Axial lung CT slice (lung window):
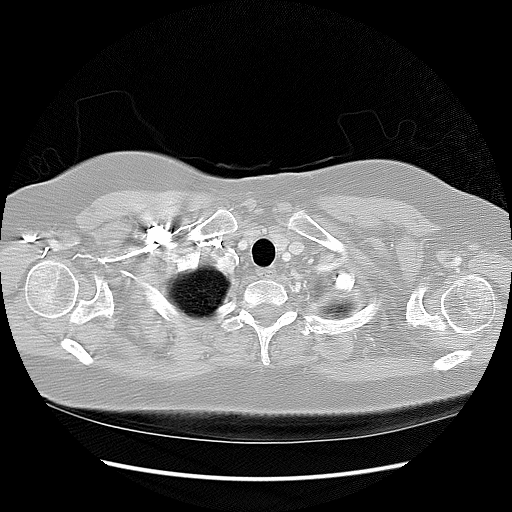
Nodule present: no